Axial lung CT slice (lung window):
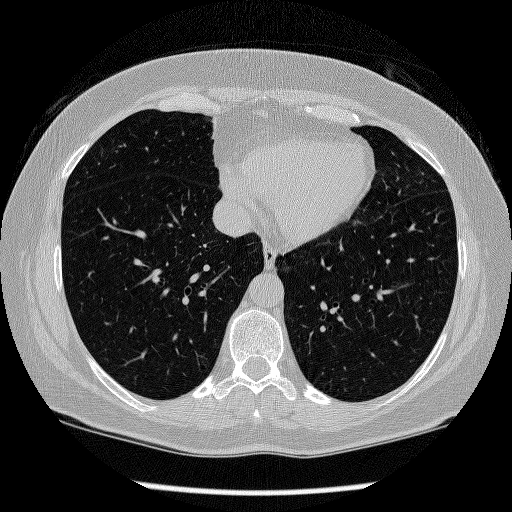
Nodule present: no